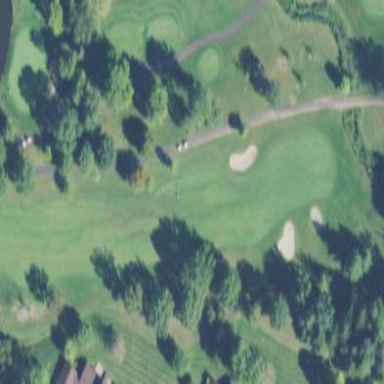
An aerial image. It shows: Scenic golf fairway.